Field crop: maize
Growth stage: 1
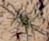
Species: lolium